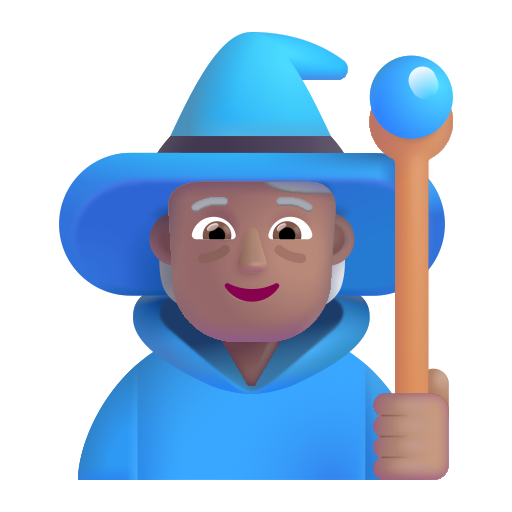
person mage color